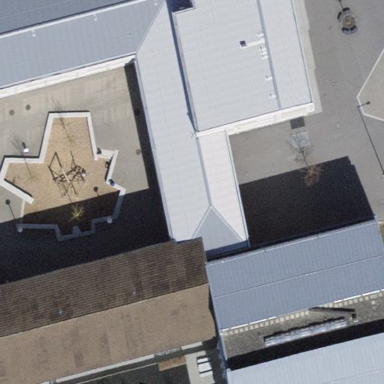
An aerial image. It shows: School building.